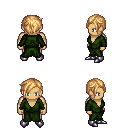
a pixel art fantasy rpg character, male body template, human, tanned skin, green robe, white pants, light blonde pixie cut hairstyle, metal boots, four views (front, back, left, right), 2x2 character sprite sheet, small pixel art, hard edges, no anti-aliasing